Aerial crown-view tile of a tropical tree (Barro Colorado Island, Panama), acquired 20241014:
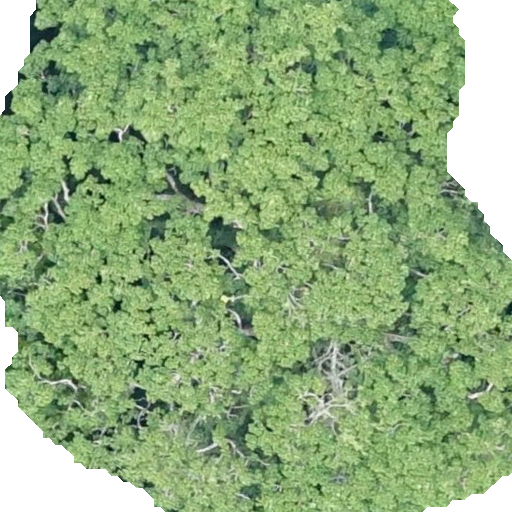
Species: Sterculia apetala
GBIF accepted scientific name: Sterculia apetala
Crown area: 403.726 m²